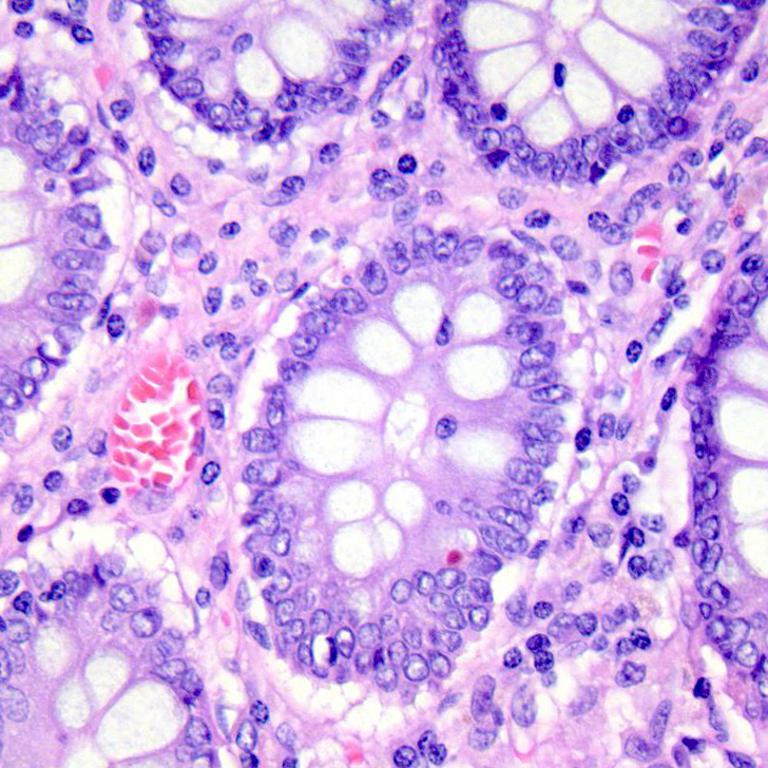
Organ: colon
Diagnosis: benign